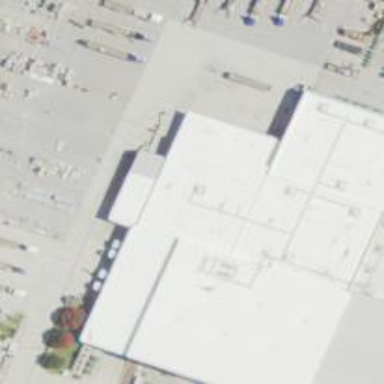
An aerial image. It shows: Commercial building.